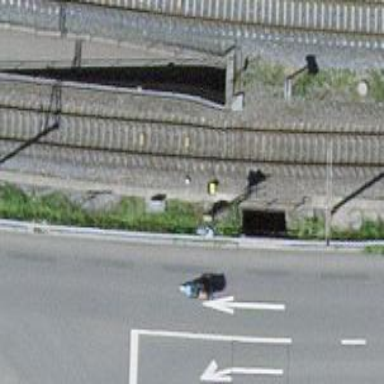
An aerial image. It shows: Railway signal.